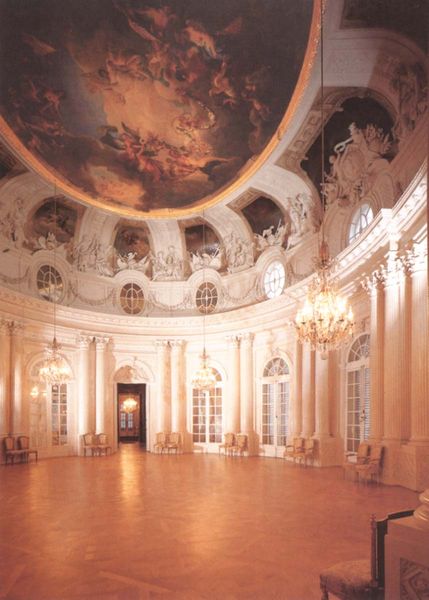
Titel: Schloss Solitude
Künstler: Johann Friedrich Weyhing
Standort: Stuttgart, Schloss Solitude (EU - D - BW)
Schlagwörter: himmel, weiß, wolken, fenster, glas, hell, lampe, licht, marmor, stuhl, stühle, säule, säulen, tür, zimmer, dach, schloss, malerei, architektur, barock, boden, gold, decke, innen, oval, pferde, engel, skulptur, bogen, parkett, pilaster, saal, figuren, kuppel, kronleuchter, leuchter, lüster, stuck, foto, rundfenster, deckengemälde, deckenmalerei, ballsaal, fließe, deckenfresko, leuchtet, empfangsaal, deckengemálde